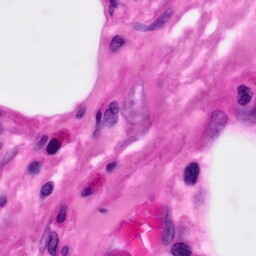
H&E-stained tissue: Pancreatic